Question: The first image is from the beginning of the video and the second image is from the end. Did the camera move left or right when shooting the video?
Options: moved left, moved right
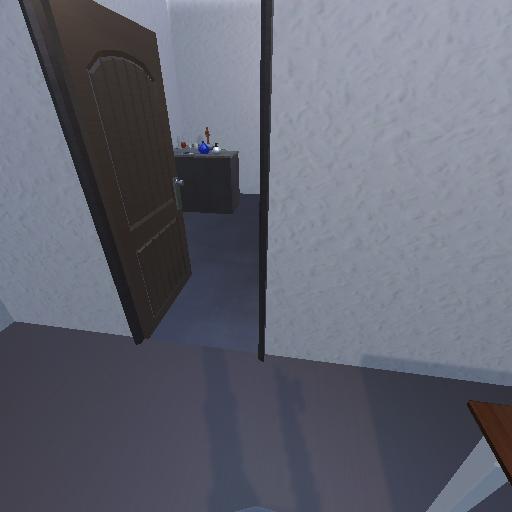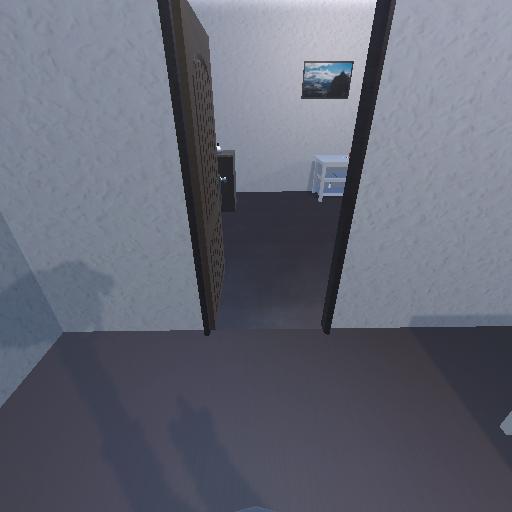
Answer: moved left